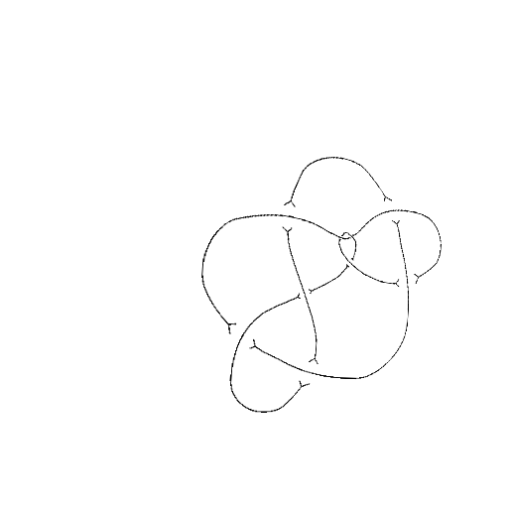
Crossing number: 9